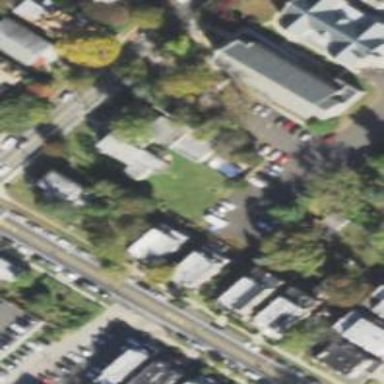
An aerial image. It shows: Veterinary facility.